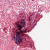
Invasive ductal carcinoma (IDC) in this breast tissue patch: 0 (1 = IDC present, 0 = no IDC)